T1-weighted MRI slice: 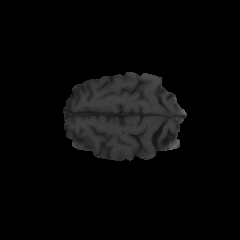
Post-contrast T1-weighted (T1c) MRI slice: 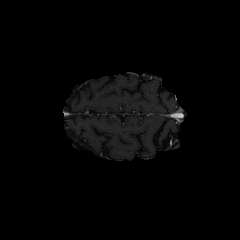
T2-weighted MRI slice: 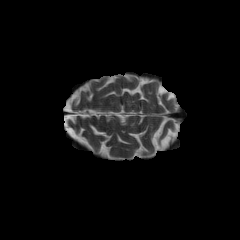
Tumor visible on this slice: no